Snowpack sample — Loveland Pass, Silver Plume, Colorado, USA (1/12/25, 11:40 AM MST)
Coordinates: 39.66, -105.88
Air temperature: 7 °F
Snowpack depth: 140 cm
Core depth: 10 cm
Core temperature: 41 °F
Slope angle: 11°, slope face: 30°
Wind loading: high
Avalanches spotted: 2
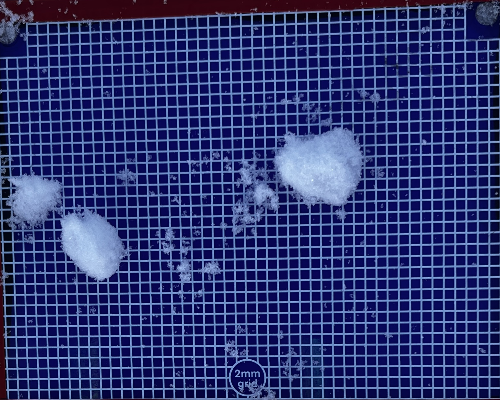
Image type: profile
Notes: Pilot using slightly modified coring method that took too large segment for snow profile picturing, advised not to use in higher level models. Two avalanche on south face nearby, partially cloudy with light snow in the last 24 hours. Lots of wind loading on eastern features.